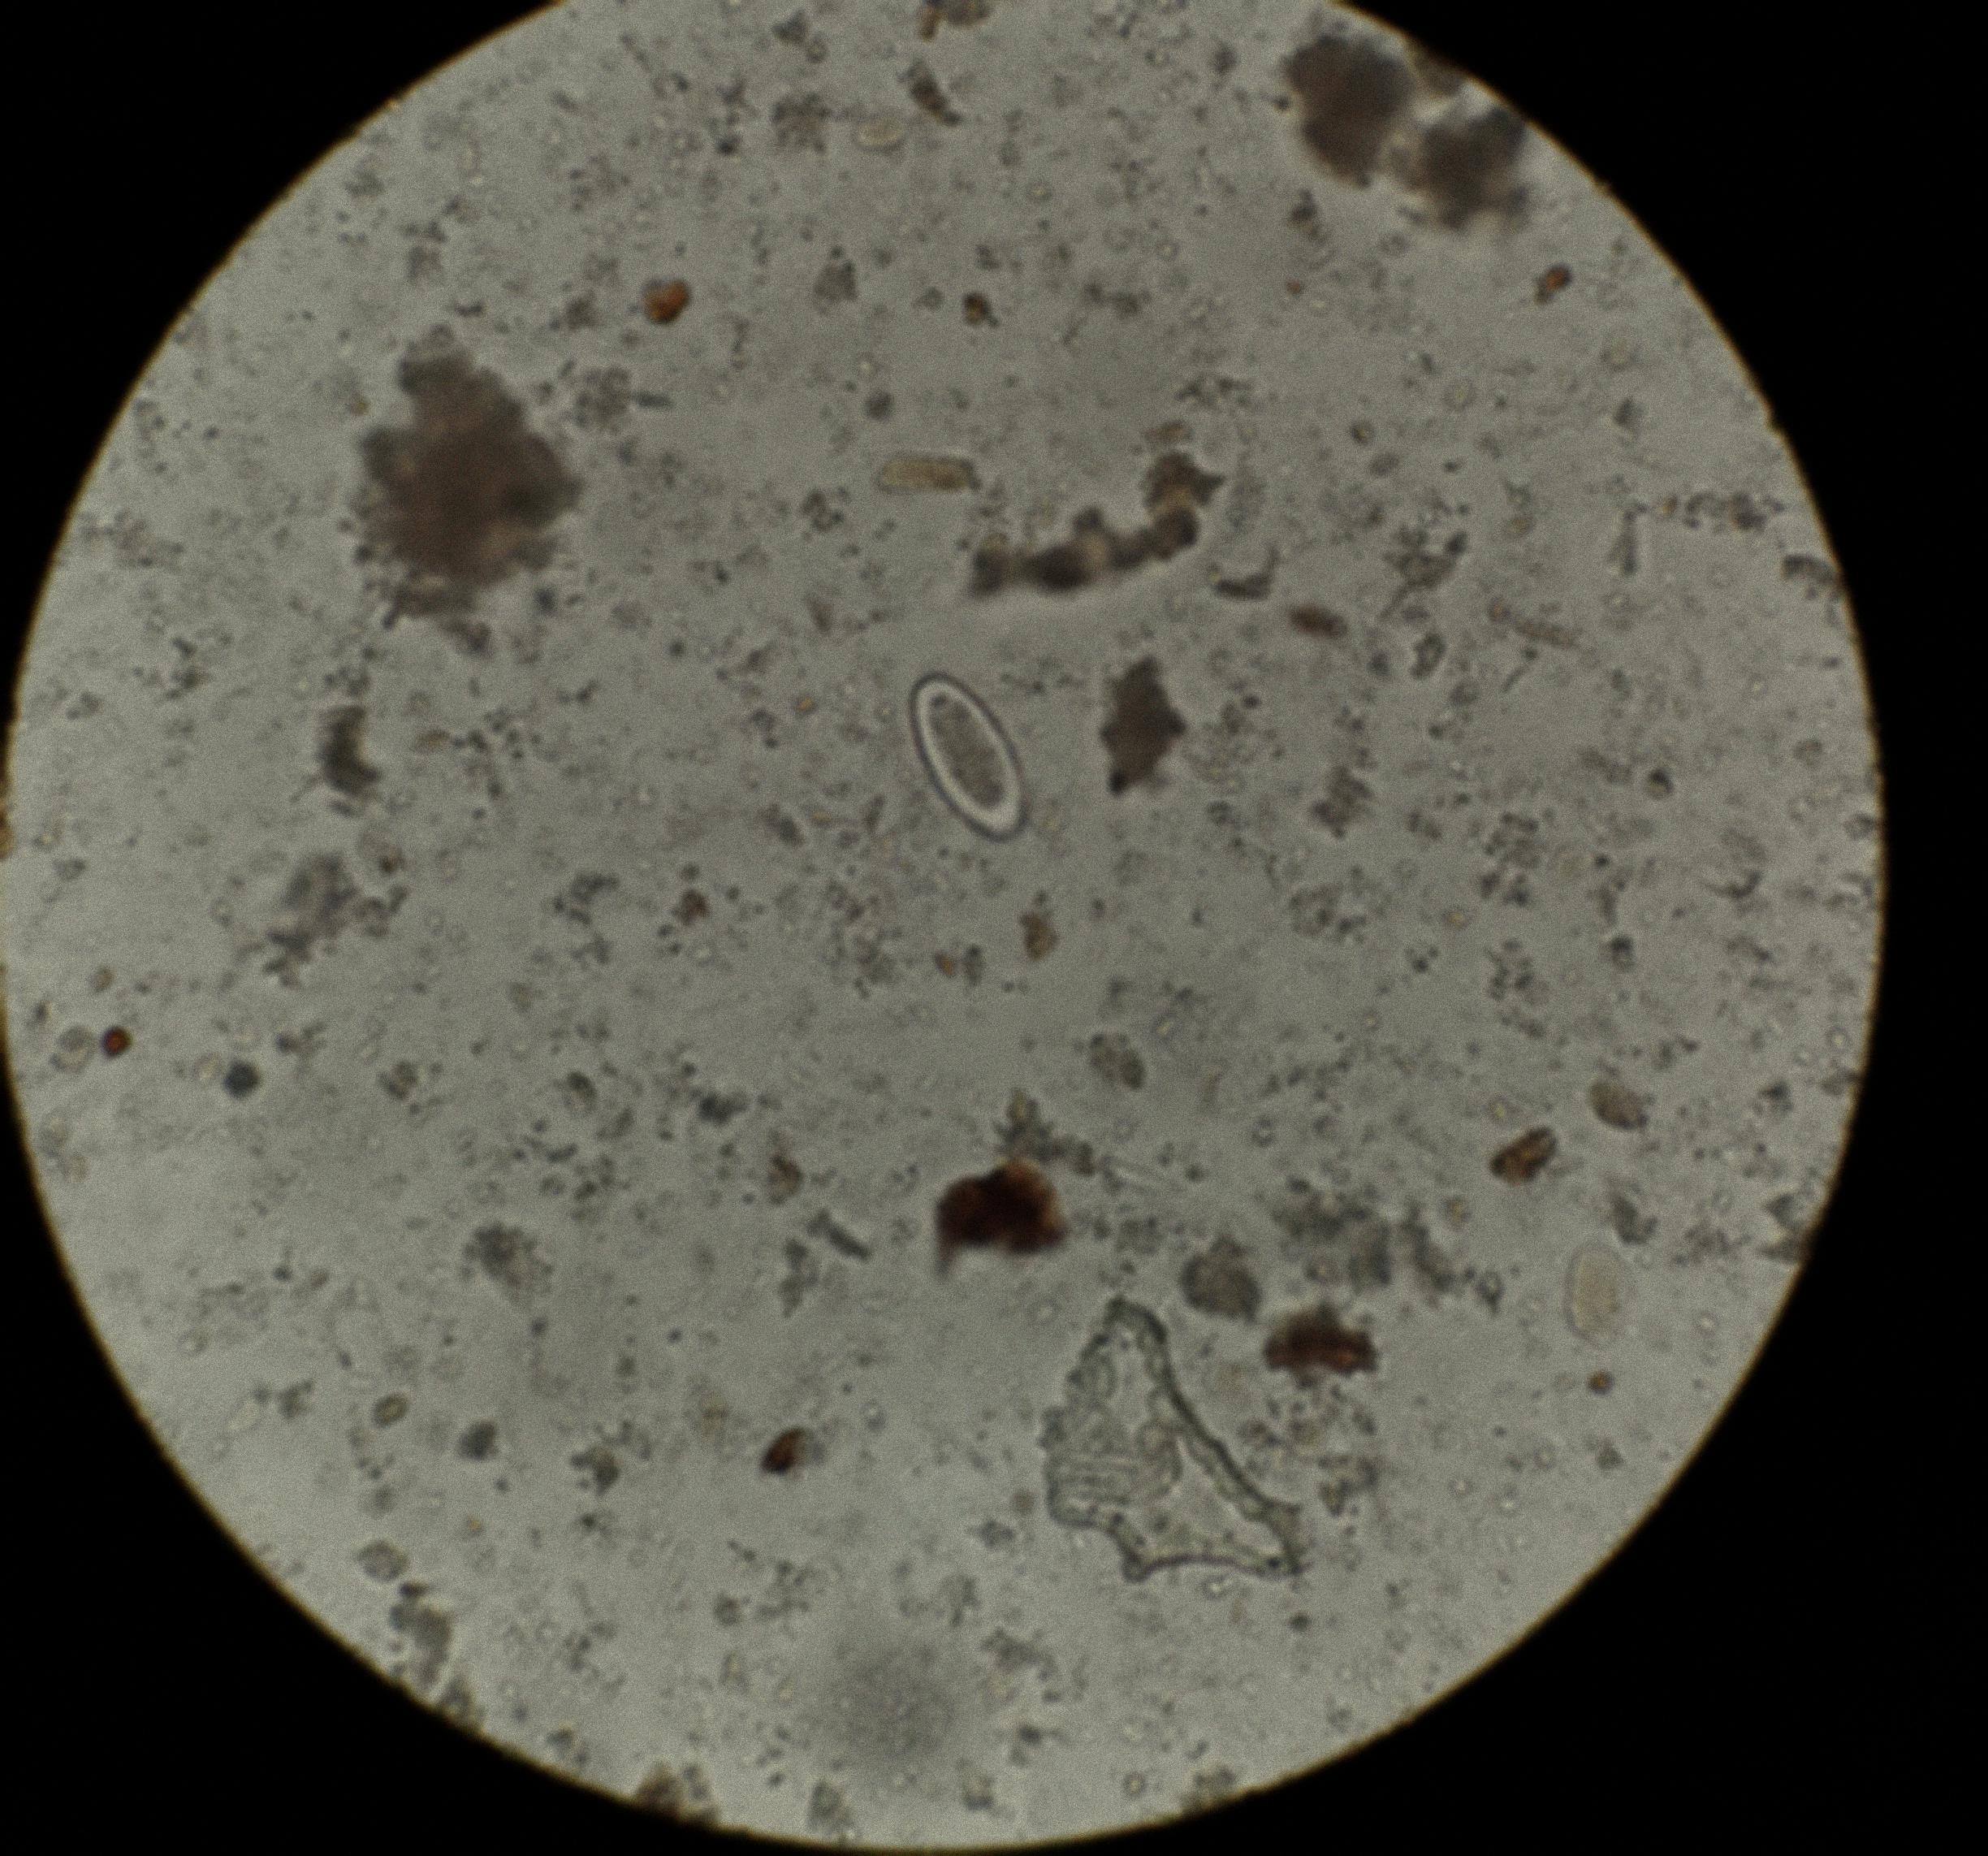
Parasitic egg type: Enterobius vermicularis